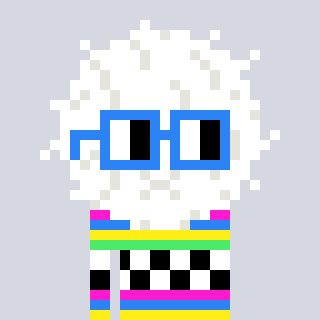
a pixel art character with square blue glasses, a cottonball-shaped head and a teal-colored body on a cool background